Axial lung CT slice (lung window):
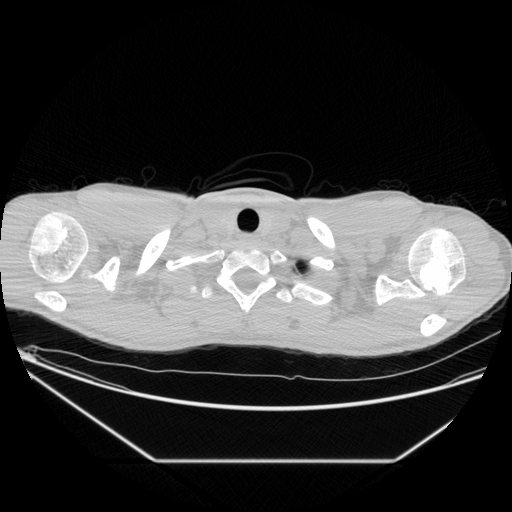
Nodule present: no